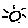
Label: sun